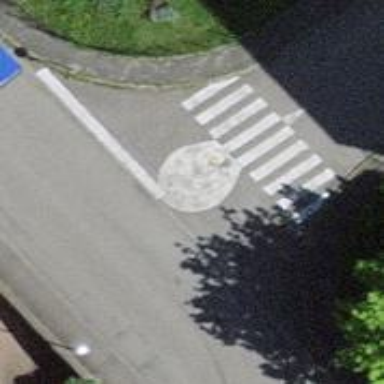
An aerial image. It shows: Zebra crossing on the road.